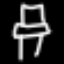
Label: chair